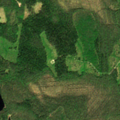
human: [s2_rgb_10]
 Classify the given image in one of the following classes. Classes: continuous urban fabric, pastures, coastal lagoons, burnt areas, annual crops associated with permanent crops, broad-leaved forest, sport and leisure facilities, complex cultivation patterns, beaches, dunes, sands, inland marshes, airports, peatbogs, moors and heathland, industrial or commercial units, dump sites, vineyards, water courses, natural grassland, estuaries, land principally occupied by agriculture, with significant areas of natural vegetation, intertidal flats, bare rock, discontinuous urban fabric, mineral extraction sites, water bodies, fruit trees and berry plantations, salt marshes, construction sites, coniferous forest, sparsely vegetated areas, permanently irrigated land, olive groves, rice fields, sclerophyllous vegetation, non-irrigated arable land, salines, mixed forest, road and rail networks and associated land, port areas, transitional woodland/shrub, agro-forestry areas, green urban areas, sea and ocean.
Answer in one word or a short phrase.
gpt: coniferous forest, mixed forest